Question: I'm trying to align a div containing only one select as shown below, but it does not work.

No matter what option I choose for vertical-align, nothing happens.
Below is the css for the div of class styled-select and the select inside.
'''
div.styled-select {
width: 100px;
height: 17px;
overflow: hidden;
background: url(../../../../images/downarrow_blue.png) no-repeat right white;
display: inline-block;
position:relative;
float: left;
vertical-align: sub
}
.styled-select select {
background: transparent;
-webkit-appearance: none;
width: 117px;
height: 17px;
border: 0;
position: absolute;
left: 0;
top: 0;
}
// HTML code
<p/>
<form action="/prepareUpdateCategoryList.do?forwardto=search">
<fieldset class="block">
<label style="width:80px">Class</label>
<div class="styled-select">
<select>
<option value="0">Select </option>
<option value="7382">steam </option>
</select>
</div>
<input type="text" name="fname">
<input type="submit" value="Submit">
</fieldset>
</form>
'''
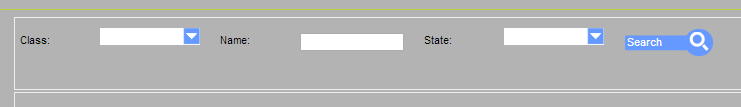
Answer: if u just want it to align no matter how, then just use margin-top.
'''
div.styled-select {
width: 100px;
height: 17px;
overflow: hidden;
background: url(../../../../images/downarrow_blue.png) no-repeat right white;
display: inline-block;
position:relative;
float: left;
vertical-align: sub;
margin-top:5px;
}
'''
<URL>